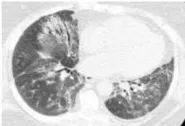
Case 3: Temporal evolution of fibrotic nonspecific interstitial pneumonitis in a 66-year-old female with an overlap of primary Sjogren's syndrome and anti-synthetase syndrome. September 2018 demonstrate basilar predominant ground glass opacities which evolved to include bronchiectasis and septal lines in the areas of ground glass four months, later indicating evolution from a primarily inflammatory process to fibrosis. 13 months later, there has been a further increase in the extent of disease with a larger percentage of abnormal lung and new ground glass opacity.
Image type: radiology (ct)